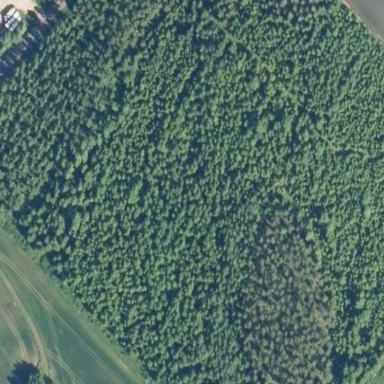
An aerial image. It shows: Forest with mix of leaf types.